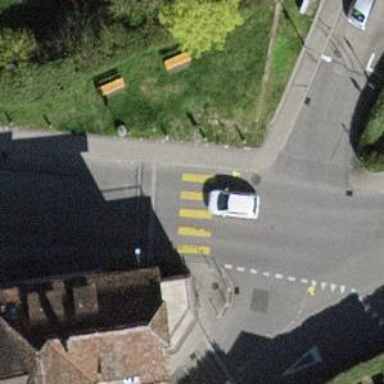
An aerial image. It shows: Uncontrolled zebra crossing with notable zebra markings.